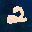
Label: 2